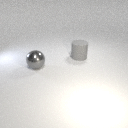
large gray rubber cylinder to the right of large gray metal sphere